Field crop: maize
Growth stage: 2
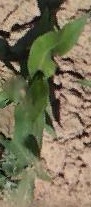
Species: maize